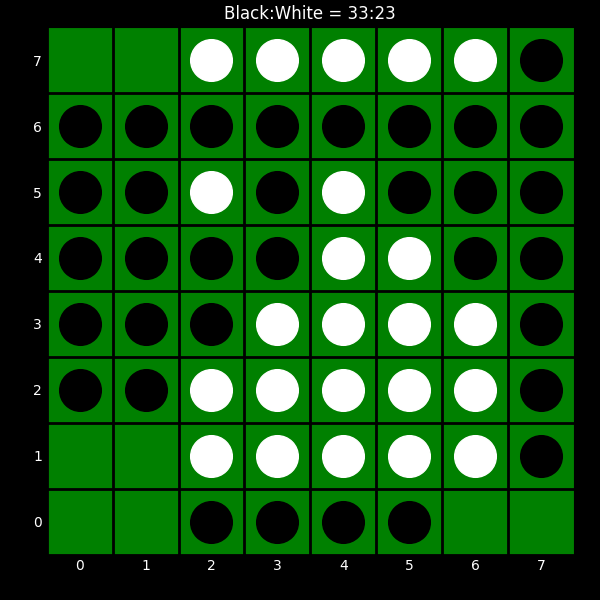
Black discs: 33
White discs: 23